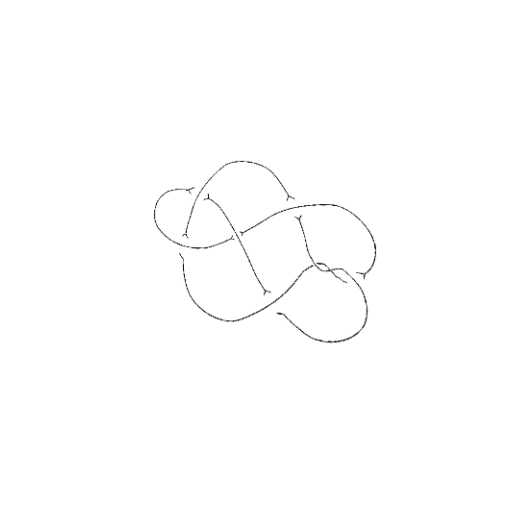
Crossing number: 8